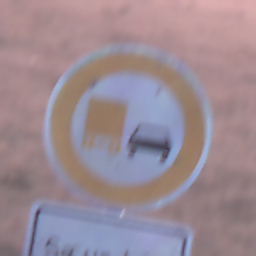
Verkehrszeichen: UeberholverbotKraftfahrzeuge
Zusatzzeichen unten: ZeitangabenMitBeschraenkungAufWochentage8
Umgebung: Outdoor, Nature
Tageszeit: SunriseSunset
Wetter: Clear
Licht: Natural
Jahreszeit: NotSpecified
Kontrast: LowContrast